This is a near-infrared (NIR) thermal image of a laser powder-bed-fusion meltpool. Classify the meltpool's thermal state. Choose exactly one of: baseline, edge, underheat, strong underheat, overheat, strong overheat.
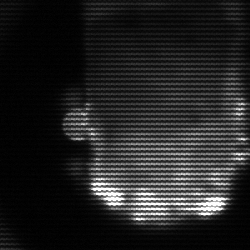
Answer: baseline